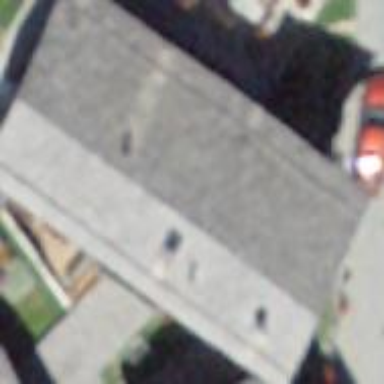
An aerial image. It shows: Building with tiled roof.